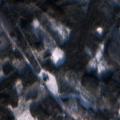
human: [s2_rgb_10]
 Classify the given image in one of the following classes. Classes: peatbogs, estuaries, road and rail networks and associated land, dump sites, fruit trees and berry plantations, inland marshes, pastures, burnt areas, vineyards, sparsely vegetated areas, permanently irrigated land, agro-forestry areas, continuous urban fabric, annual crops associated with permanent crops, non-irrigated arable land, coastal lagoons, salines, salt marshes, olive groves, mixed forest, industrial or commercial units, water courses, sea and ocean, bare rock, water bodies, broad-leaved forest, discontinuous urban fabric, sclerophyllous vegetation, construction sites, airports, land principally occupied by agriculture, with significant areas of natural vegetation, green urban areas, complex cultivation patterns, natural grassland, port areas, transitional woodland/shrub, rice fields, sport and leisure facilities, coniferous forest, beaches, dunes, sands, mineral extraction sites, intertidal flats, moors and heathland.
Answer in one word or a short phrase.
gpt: broad-leaved forest, coniferous forest, mixed forest